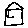
Label: house